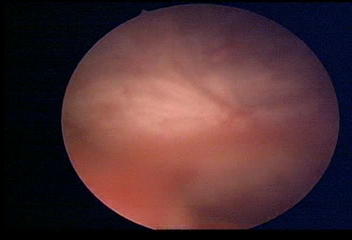
Modality: WLC
Class: Normal mucosa
Bladder cancer association: No